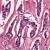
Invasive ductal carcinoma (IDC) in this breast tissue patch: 1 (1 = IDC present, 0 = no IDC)